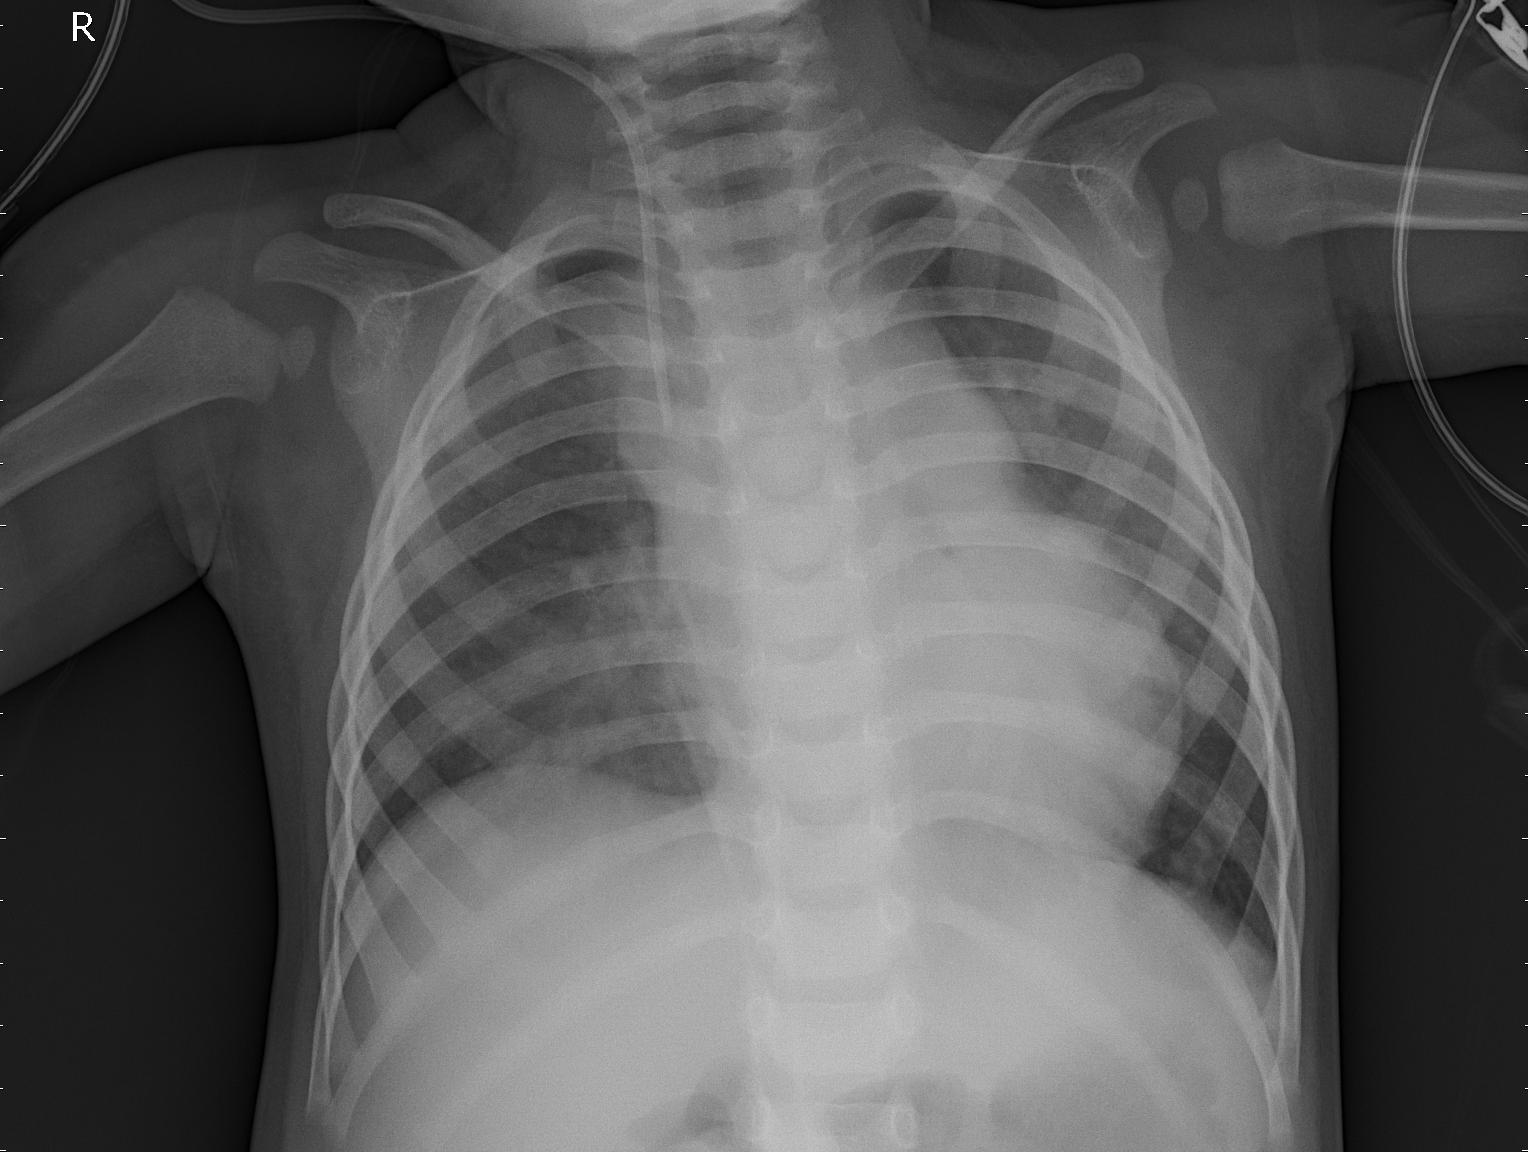
Diagnosis: PNEUMONIA